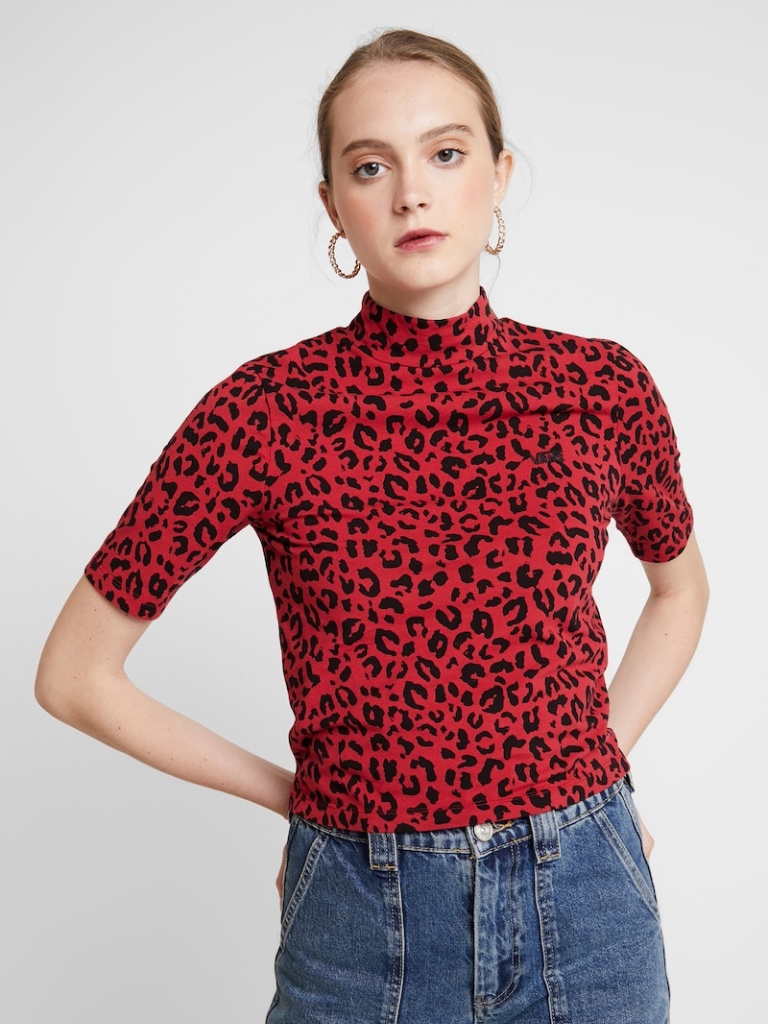
jersey tight short sleeve hip length Fully Tucked in turtleneck turtleneck